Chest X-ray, PA view. Patient: 51 years old, sex F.
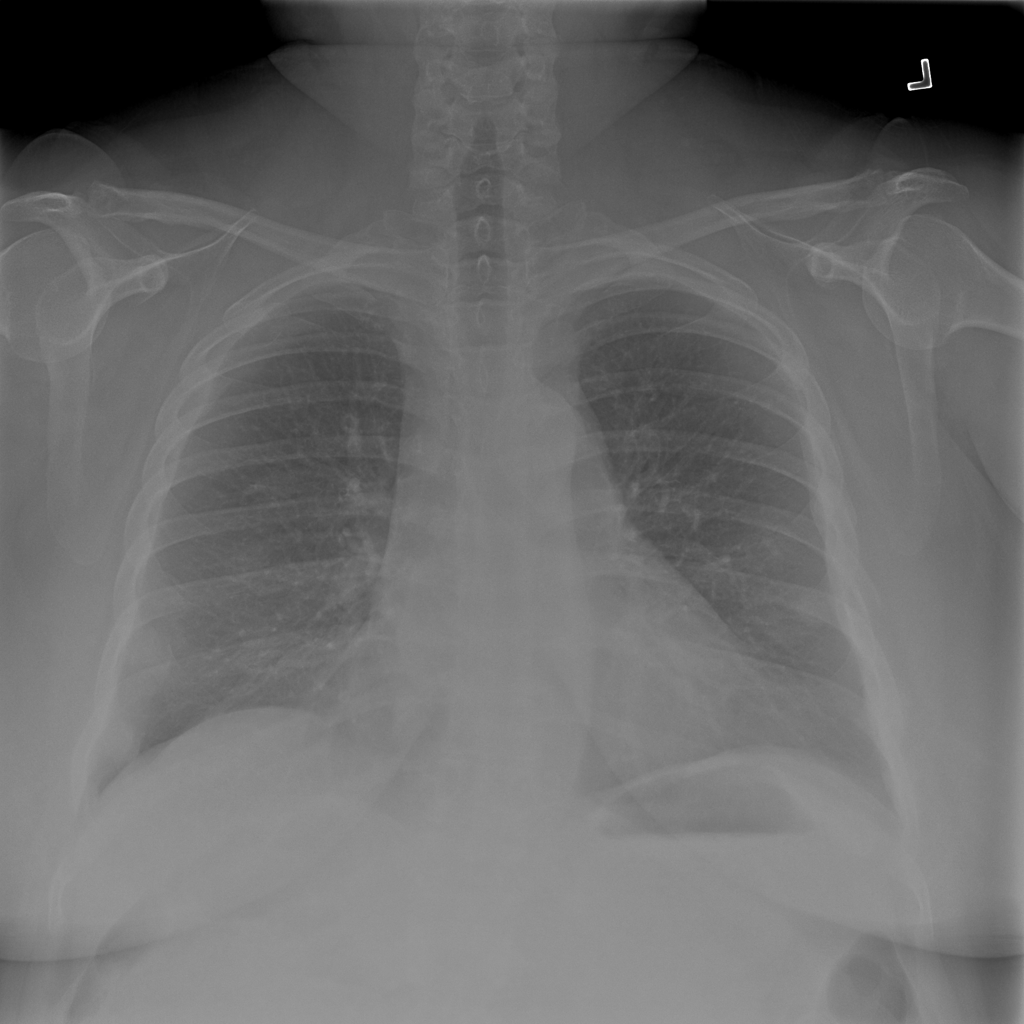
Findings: Infiltration